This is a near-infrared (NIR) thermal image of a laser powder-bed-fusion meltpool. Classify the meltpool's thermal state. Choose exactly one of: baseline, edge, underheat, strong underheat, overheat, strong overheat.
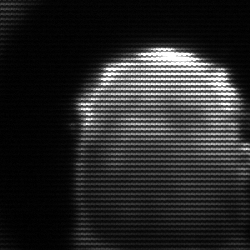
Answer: baseline